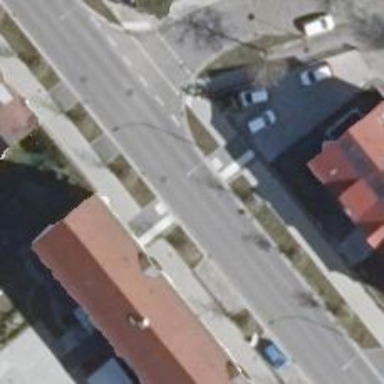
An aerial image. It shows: Asphalt footway with crossing.